Field crop: maize
Growth stage: 2
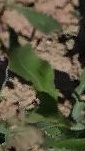
Species: maize